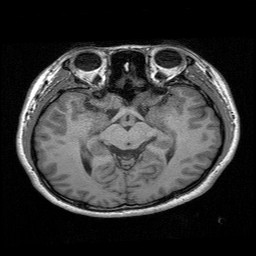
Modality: T1w
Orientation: coronal